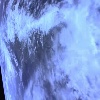
Label: cloud